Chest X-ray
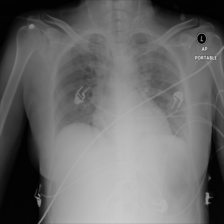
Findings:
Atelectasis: negative
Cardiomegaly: negative
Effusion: negative
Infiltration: negative
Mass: negative
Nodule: negative
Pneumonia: negative
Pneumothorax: negative
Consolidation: negative
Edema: negative
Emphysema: negative
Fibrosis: negative
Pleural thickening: negative
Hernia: negative